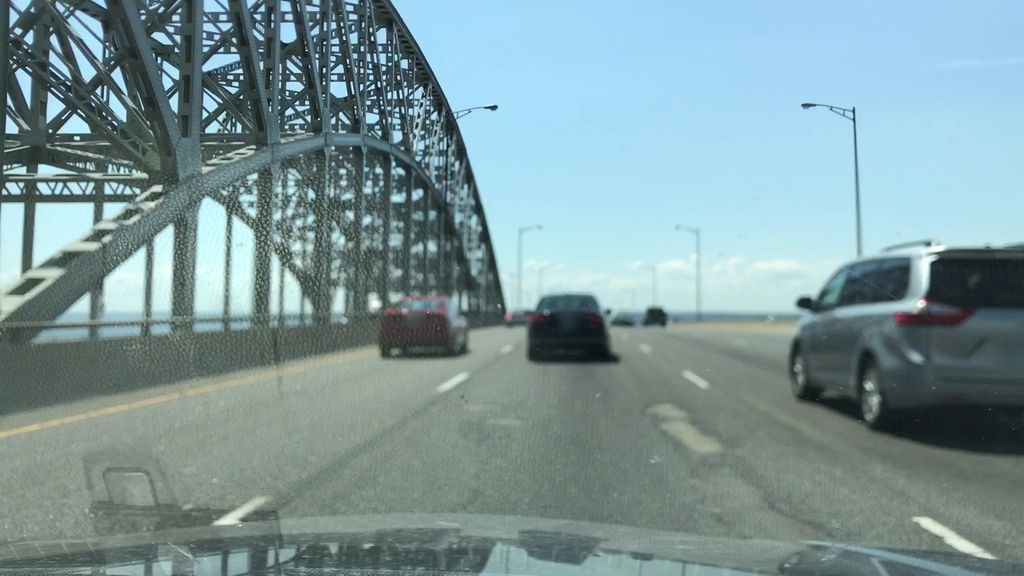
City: hamilton